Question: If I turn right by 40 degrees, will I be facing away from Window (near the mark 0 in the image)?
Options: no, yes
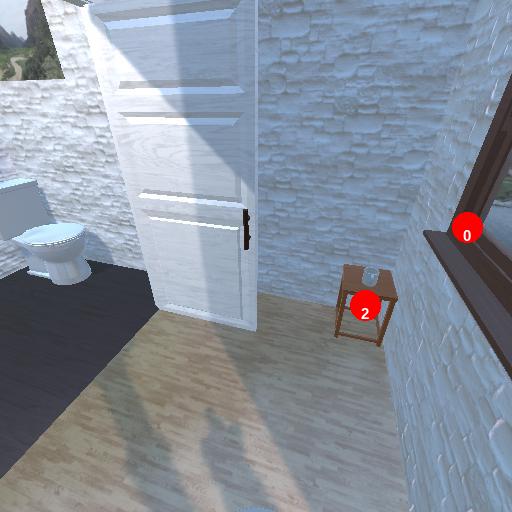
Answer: no